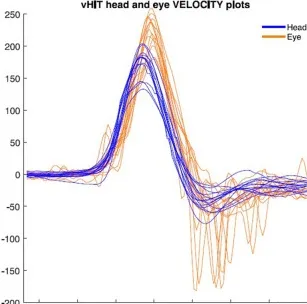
Rightward video head impulse test responses performed during the patient's most recent test (2021). The eye velocity (orange) is enhanced compared to head velocity (blue). This will result in the eye being off target and in order to correct that gaze position error (Figure 4) the eye makes a compensatory backup saccade. (A) All the right-side impulses are plotted with backup saccades present on all impulses.
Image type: chart (chart)